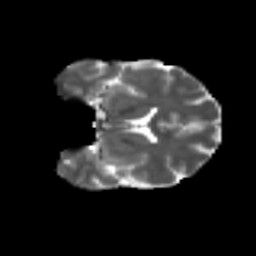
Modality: T2w
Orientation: coronal
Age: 55
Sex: male
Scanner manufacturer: ge
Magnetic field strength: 3 T
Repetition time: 7.8 s
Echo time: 0.0611 s